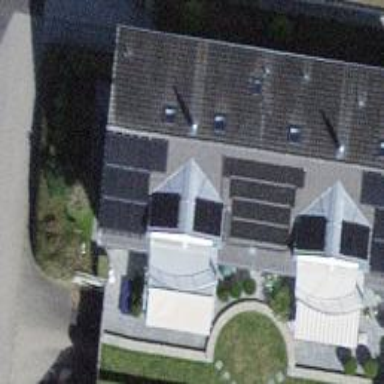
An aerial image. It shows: Solar power generator with photovoltaic panels.